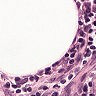
Metastatic tissue present: no